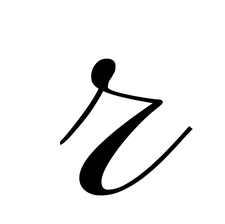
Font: PinyonScript-Regular